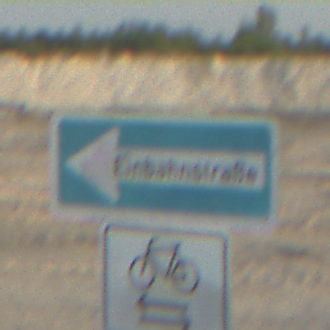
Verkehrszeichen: EinbahnstrasseLinksweisend
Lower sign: RichtungsangabeDurchPfeile9
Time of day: SunriseSunset
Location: Outdoor (Beach)
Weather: Clear
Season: NotSpecified
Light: Natural